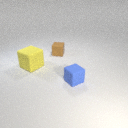
small blue rubber cube in front of large yellow rubber cube